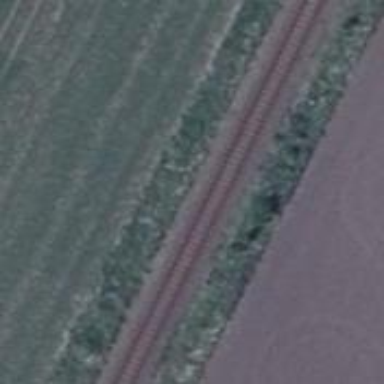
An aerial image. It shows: Railway signal.